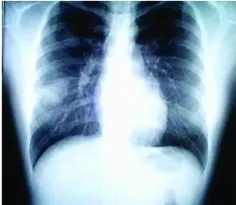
Chest radiographs of index patient with severe acute respiratory syndrome (SARS). Day 5 of symptoms.
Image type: radiology (x_ray)